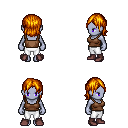
a pixel art fantasy rpg character, female body template, dark elf, purple skin, brown pirate shirt, white pants, dark blonde long bangs hairstyle, maroon shoes, four views (front, back, left, right), 2x2 character sprite sheet, small pixel art, hard edges, no anti-aliasing